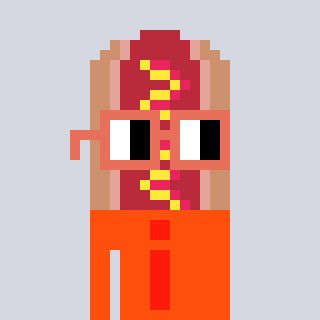
a pixel art character with square orange glasses, a hotdog-shaped head and a orange-colored body on a cool background